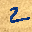
Label: 2